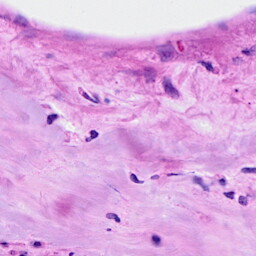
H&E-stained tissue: Breast